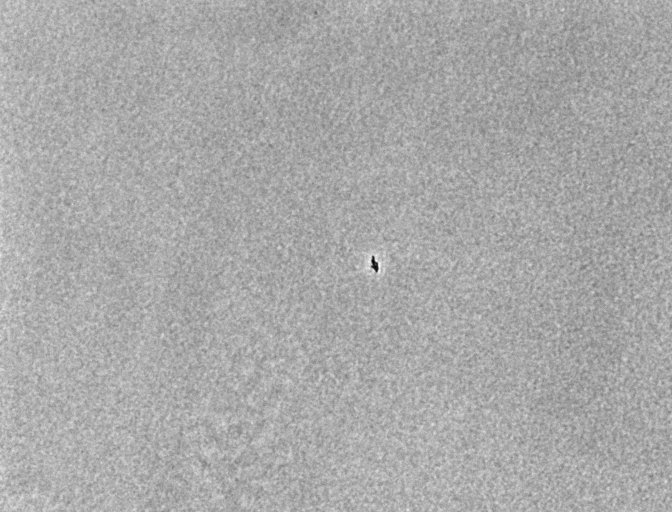
various_fewshot